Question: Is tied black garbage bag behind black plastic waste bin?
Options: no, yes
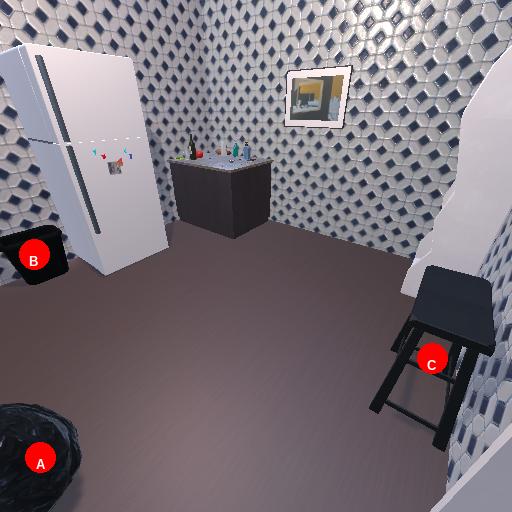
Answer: no